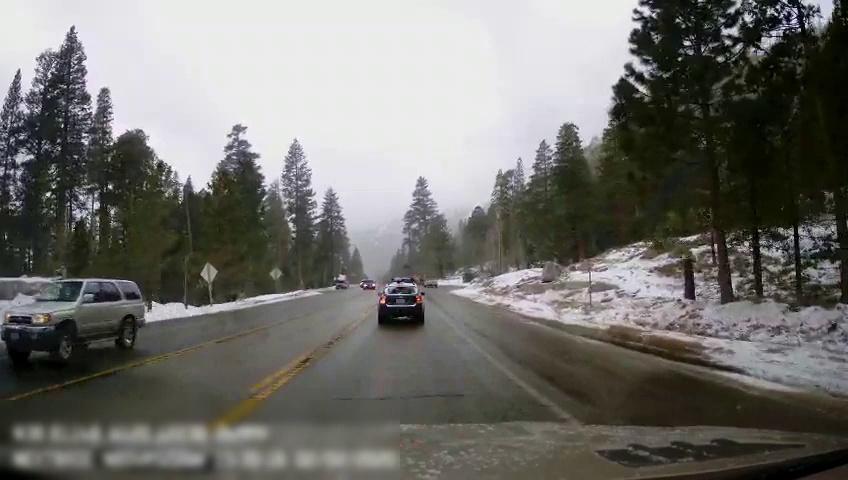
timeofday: Day
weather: Snowy
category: Drivable Space
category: Vehicles | Truck
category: Vehicles | SUV
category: Vehicles | Truck
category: Vehicles | SUV
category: Vehicles | SUV
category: Lanes | Current Lane
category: Lanes | Opposite Lane
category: Lanes | Current Lane